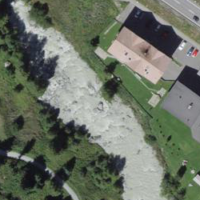
EUNIS habitat code: 15
Species observed at this site:
Phoenicurus ochruros
Corvus corone
Bistorta vivipara